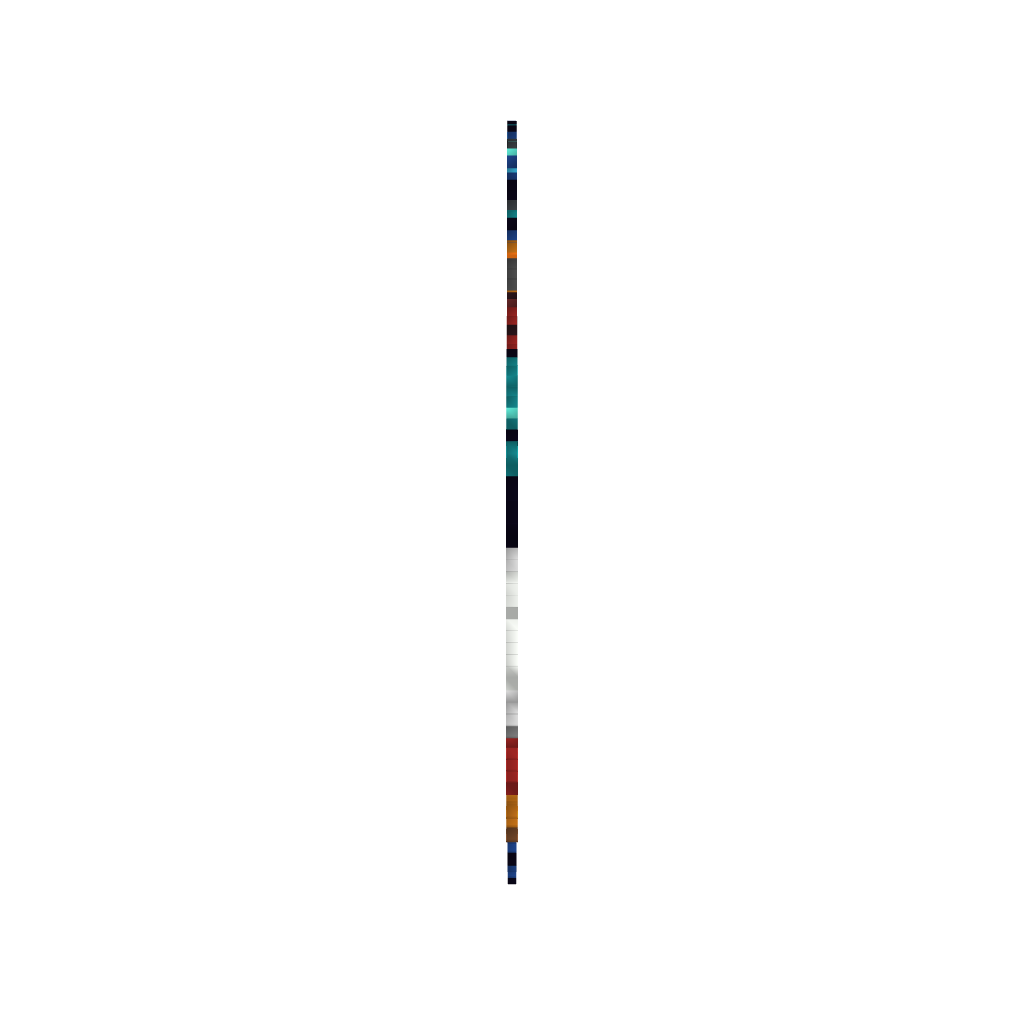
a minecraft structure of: Wily Machine #2 (ErnieCIII)